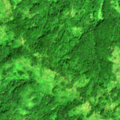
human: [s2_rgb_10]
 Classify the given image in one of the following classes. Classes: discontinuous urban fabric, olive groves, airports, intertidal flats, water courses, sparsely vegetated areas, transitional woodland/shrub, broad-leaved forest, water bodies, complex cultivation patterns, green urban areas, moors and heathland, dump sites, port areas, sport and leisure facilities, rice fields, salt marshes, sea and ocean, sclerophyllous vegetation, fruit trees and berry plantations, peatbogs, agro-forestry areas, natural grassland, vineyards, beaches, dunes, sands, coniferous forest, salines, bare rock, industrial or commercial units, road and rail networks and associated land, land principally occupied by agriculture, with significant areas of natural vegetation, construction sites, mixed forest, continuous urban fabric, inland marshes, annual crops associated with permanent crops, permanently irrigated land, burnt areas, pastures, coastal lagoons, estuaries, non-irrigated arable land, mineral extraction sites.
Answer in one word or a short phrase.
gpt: broad-leaved forest, transitional woodland/shrub